Field crop: tomato
Growth stage: 1
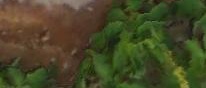
Species: tomato